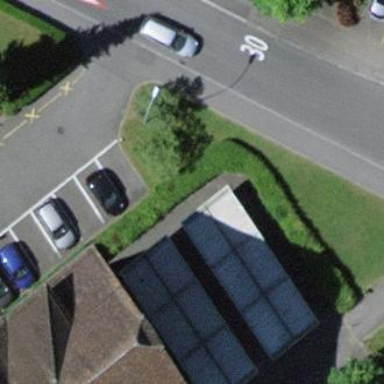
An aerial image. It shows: Bicycle parking facility located on the roof of building.